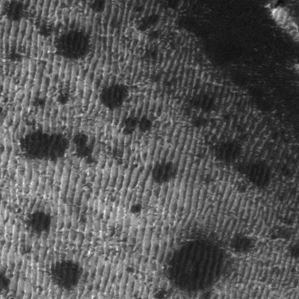
Label: frost